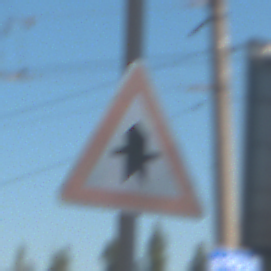
Verkehrszeichen: Vorfahrt
Umgebung: Outdoor, Urban
Tageszeit: MorningAfternoon
Wetter: Clear
Licht: Natural
Jahreszeit: NotSpecified
Kontrast: HighContrast